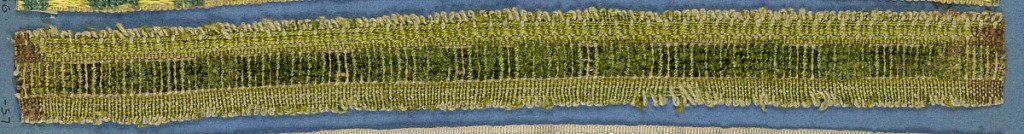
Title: Trimming
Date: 19th century
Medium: silk Technique: cut and uncut supplementary warp pile (velvet)
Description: Green trimming fragment with a central band in squares of cut and uncut velvet.